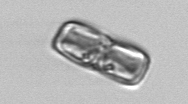
Label: Ephemera